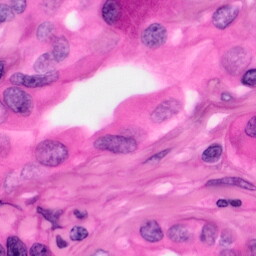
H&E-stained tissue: Pancreatic